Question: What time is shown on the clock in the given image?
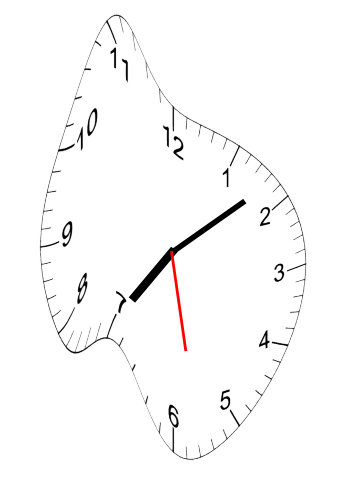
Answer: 07:08:28